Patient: sex F, age 54
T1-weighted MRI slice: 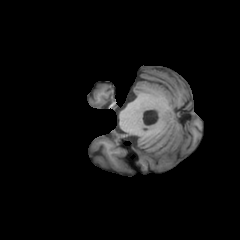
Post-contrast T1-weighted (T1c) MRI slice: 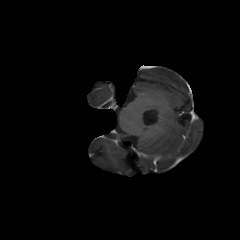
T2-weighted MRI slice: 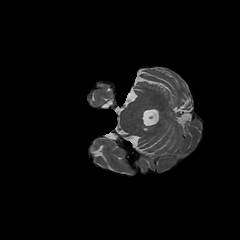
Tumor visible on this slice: no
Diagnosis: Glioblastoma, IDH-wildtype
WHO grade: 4